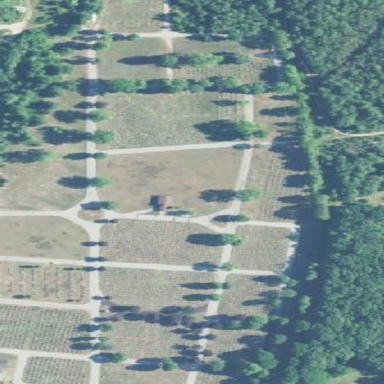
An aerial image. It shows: Cemetery with historical significance.